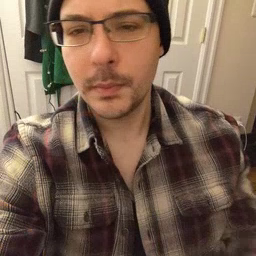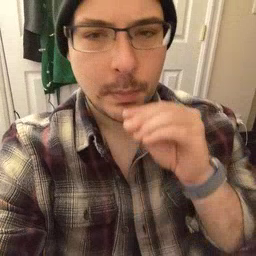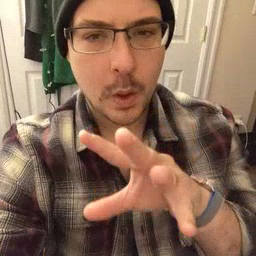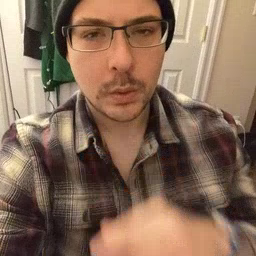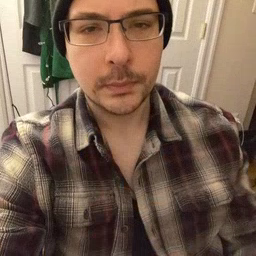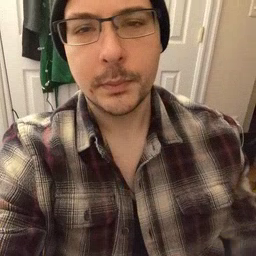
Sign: blow